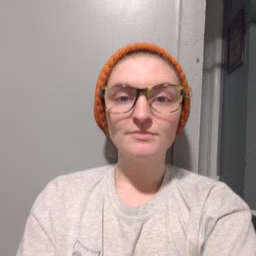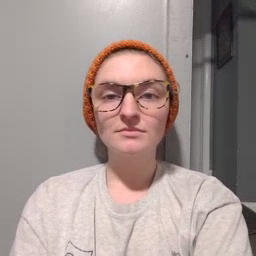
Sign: puzzle